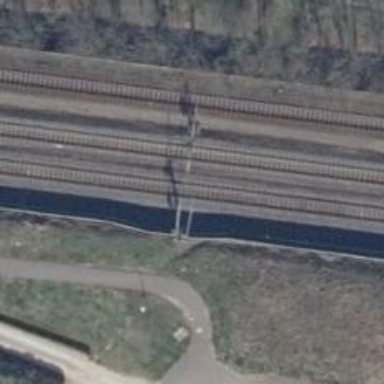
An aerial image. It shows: Milestone along the railway with catenary mast.